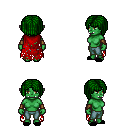
a pixel art fantasy rpg character, female body template, orc, green skin, red tattered cape, teal pants, green pageboy hairstyle, cloth bracers, black slippers, four views (front, back, left, right), 2x2 character sprite sheet, small pixel art, hard edges, no anti-aliasing